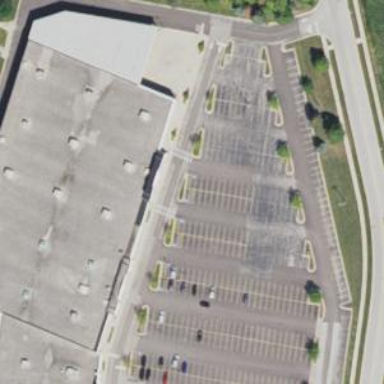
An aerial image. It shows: Retail building.